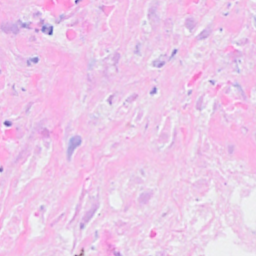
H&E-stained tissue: Breast